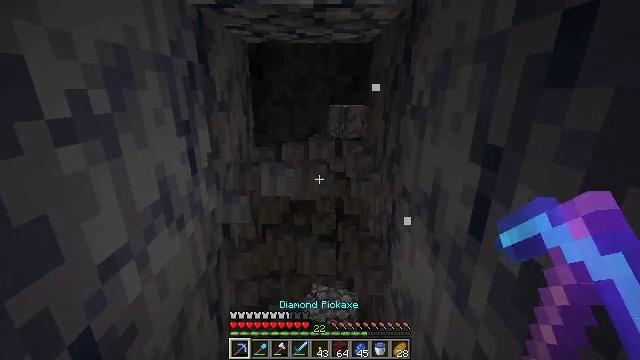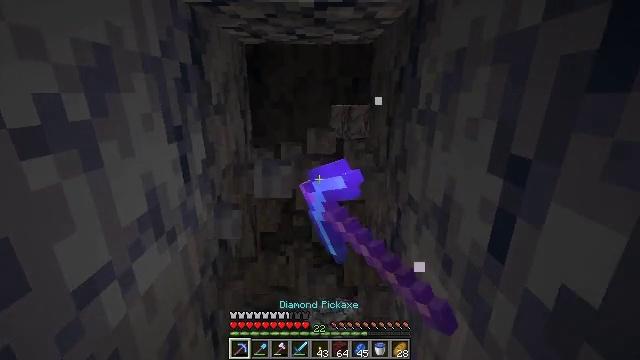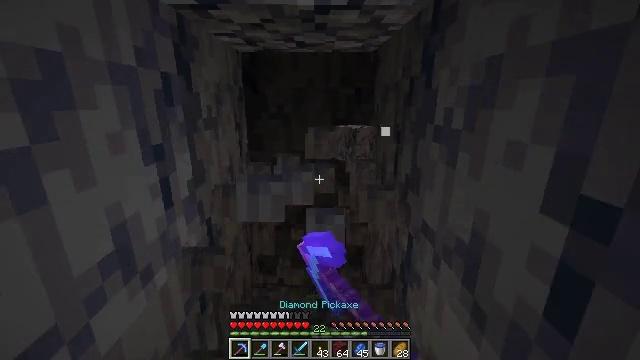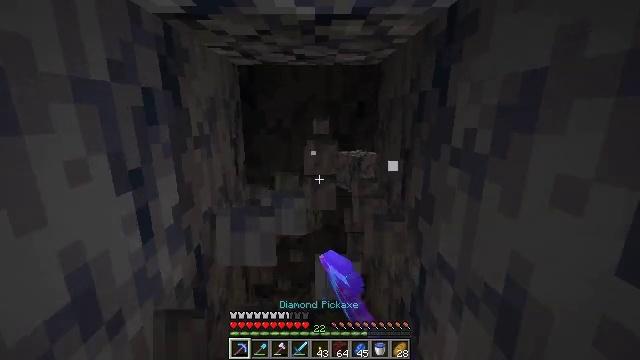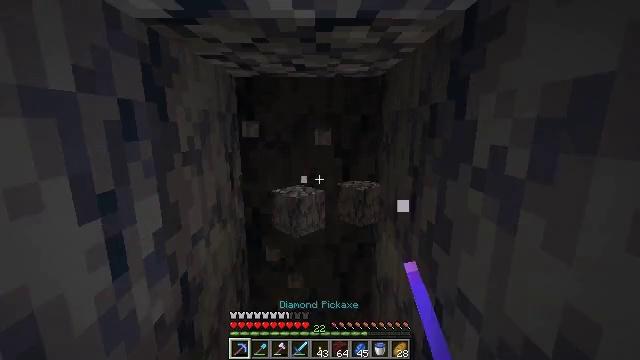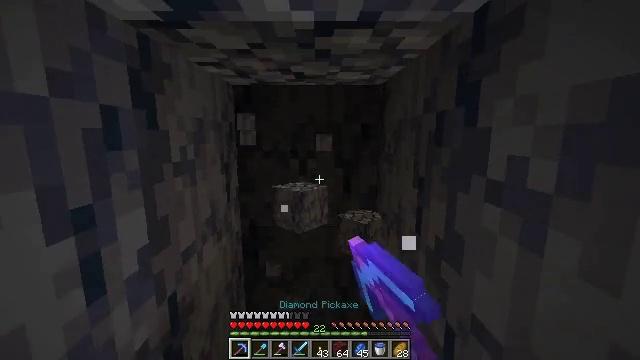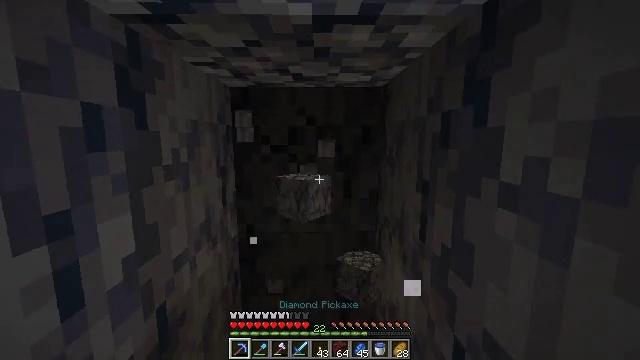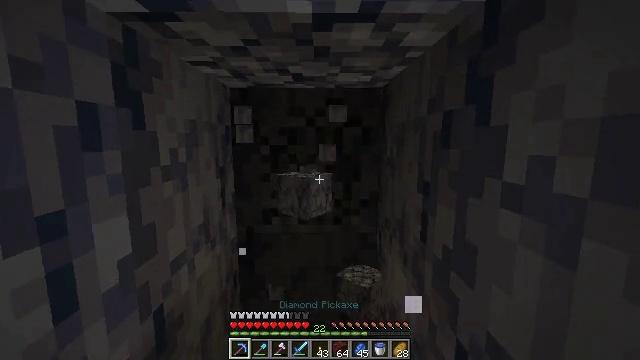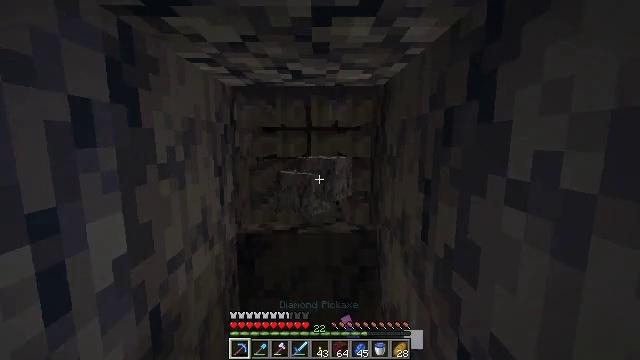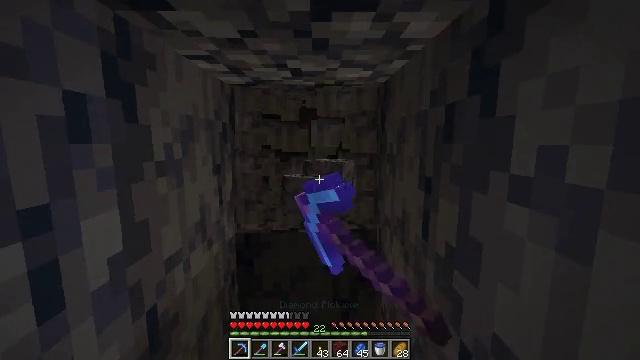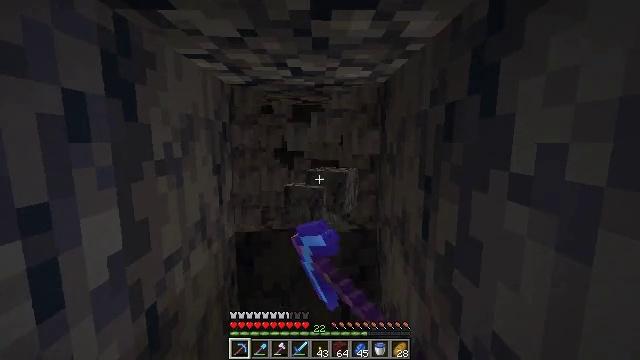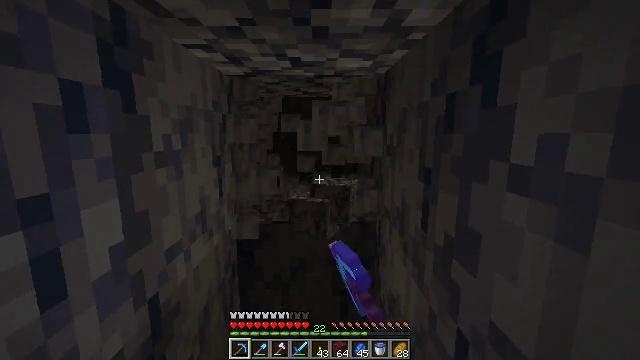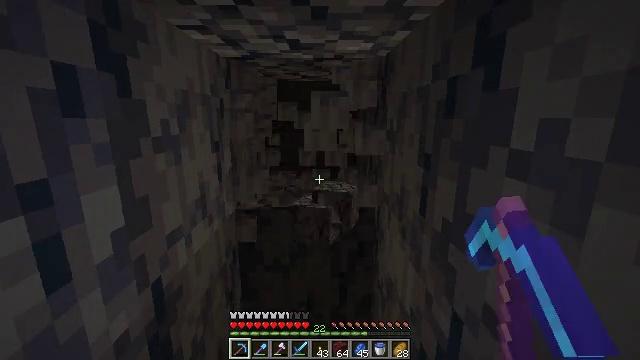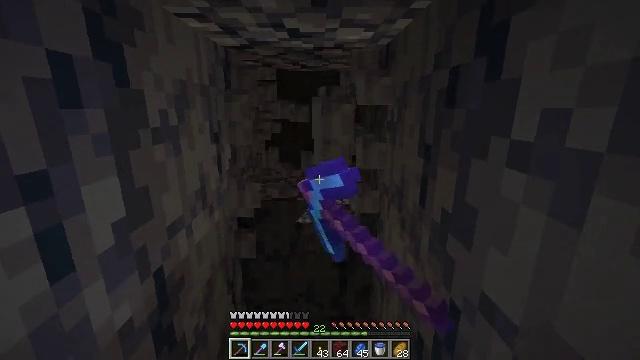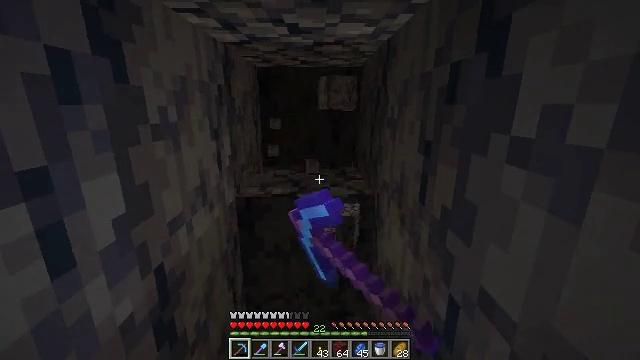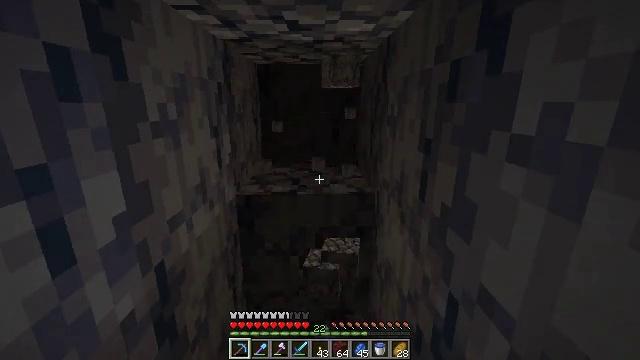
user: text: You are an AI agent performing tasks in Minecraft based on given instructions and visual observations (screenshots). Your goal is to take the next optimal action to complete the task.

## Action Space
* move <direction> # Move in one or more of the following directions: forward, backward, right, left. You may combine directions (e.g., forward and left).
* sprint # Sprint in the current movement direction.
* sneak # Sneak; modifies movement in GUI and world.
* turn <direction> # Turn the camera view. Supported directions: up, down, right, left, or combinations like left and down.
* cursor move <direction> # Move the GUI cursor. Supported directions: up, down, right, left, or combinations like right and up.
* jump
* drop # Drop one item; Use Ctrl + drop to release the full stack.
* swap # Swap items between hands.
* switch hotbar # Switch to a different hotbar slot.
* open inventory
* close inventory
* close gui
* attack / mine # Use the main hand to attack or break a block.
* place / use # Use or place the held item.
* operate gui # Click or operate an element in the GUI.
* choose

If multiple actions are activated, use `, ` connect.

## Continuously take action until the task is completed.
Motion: motion action
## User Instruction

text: Use a pickaxe to mine basalt.
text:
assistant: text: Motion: move forward, attack / mine
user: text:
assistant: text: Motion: move forward, turn up, attack / mine
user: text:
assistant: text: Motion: move forward, turn up, attack / mine
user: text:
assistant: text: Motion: turn up, attack / mine
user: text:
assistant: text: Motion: turn up, attack / mine
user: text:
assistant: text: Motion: turn up, attack / mine
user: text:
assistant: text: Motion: attack / mine
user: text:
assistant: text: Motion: attack / mine
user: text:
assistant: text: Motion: attack / mine
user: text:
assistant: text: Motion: attack / mine
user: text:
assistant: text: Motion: turn down, attack / mine
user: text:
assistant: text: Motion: turn down, attack / mine
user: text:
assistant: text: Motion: turn down, attack / mine
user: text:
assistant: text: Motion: attack / mine
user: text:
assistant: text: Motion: attack / mine
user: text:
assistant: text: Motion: attack / mine
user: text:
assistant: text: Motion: attack / mine
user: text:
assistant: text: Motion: attack / mine
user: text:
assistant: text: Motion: move forward, attack / mine
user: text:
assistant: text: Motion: move forward, turn up, attack / mine
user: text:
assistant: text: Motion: move forward, turn up, attack / mine
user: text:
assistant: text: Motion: move forward, turn up, attack / mine
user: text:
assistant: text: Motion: turn up, attack / mine
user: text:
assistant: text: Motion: turn up, attack / mine
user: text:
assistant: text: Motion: attack / mine
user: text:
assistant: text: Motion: attack / mine
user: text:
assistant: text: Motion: attack / mine
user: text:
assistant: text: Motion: attack / mine
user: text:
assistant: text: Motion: turn down, attack / mine
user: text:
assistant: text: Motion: turn down, attack / mine